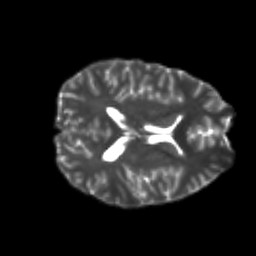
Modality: T2w
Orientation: axial
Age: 18
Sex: male
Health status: healthy
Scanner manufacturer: philips
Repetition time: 7.387 s
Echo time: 0.08599 s